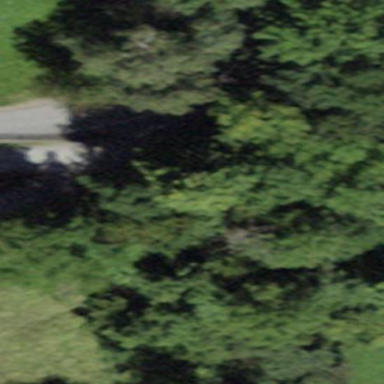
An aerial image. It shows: Forest with mixed types of leaves.